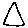
Label: triangle